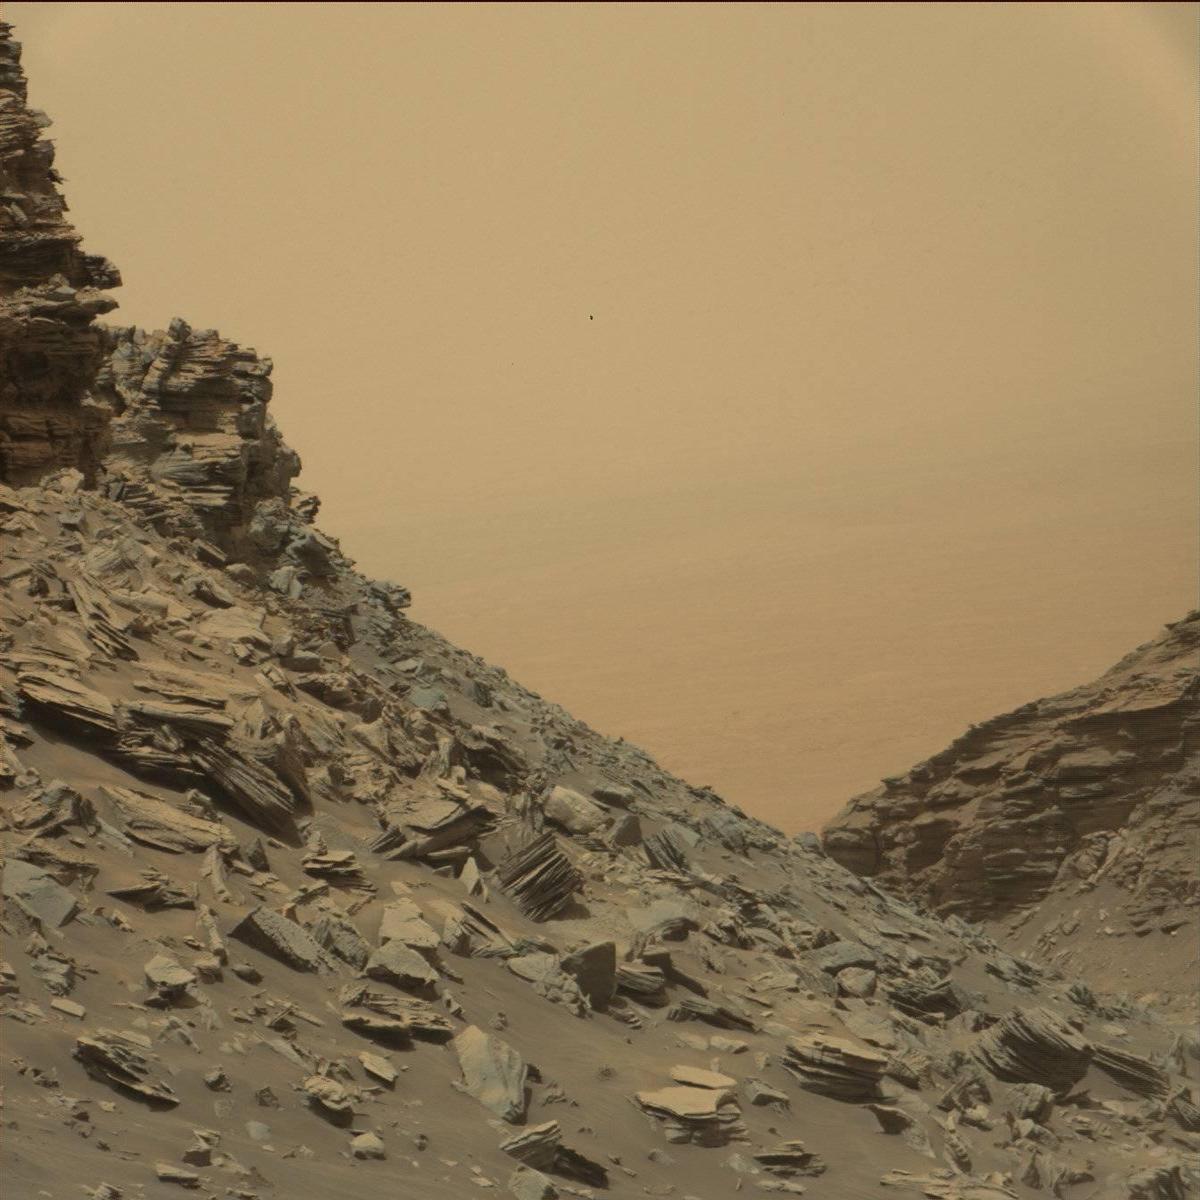
Terrain classes present: Bedrock, Ridge, Sand / Soil